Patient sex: M
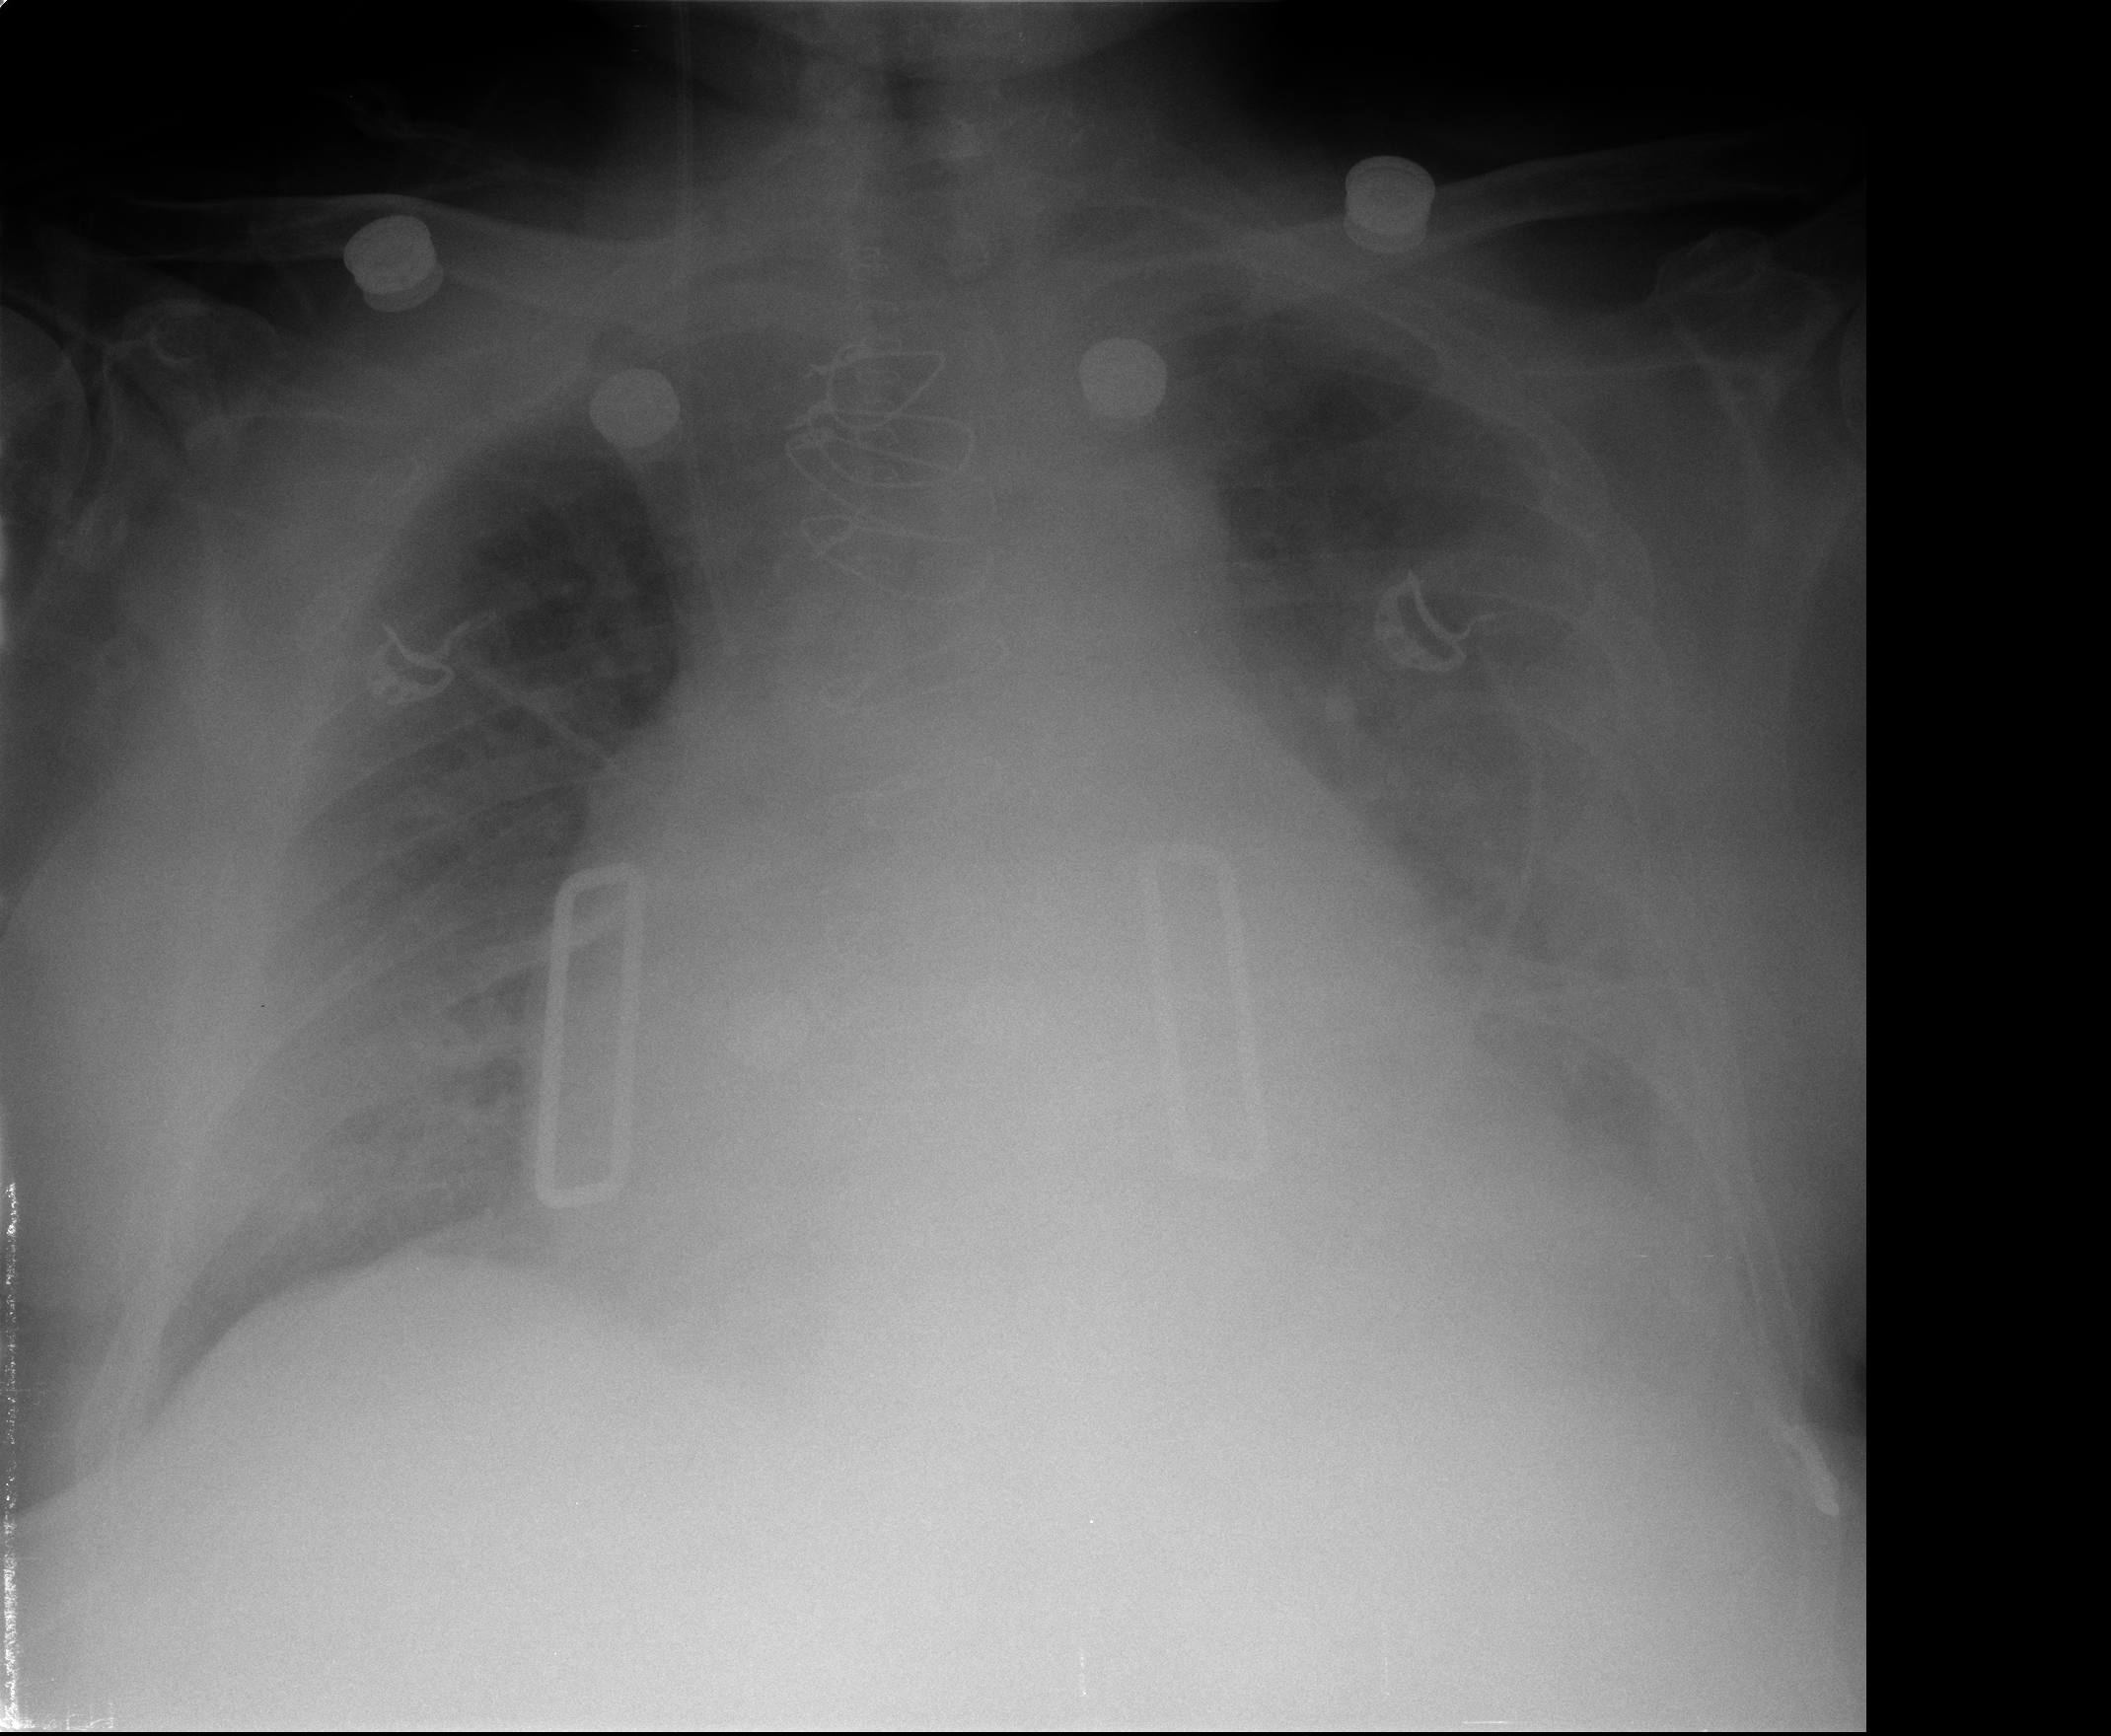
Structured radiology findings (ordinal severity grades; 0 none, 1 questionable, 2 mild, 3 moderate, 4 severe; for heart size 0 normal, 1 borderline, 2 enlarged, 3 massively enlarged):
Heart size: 3
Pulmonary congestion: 2
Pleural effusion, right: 1
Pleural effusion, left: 1
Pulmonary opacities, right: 2
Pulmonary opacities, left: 2
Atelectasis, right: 2
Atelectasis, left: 2